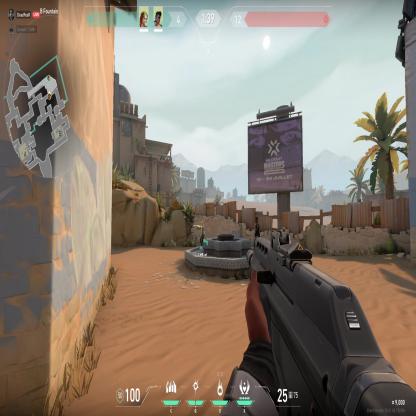
Label: teammate